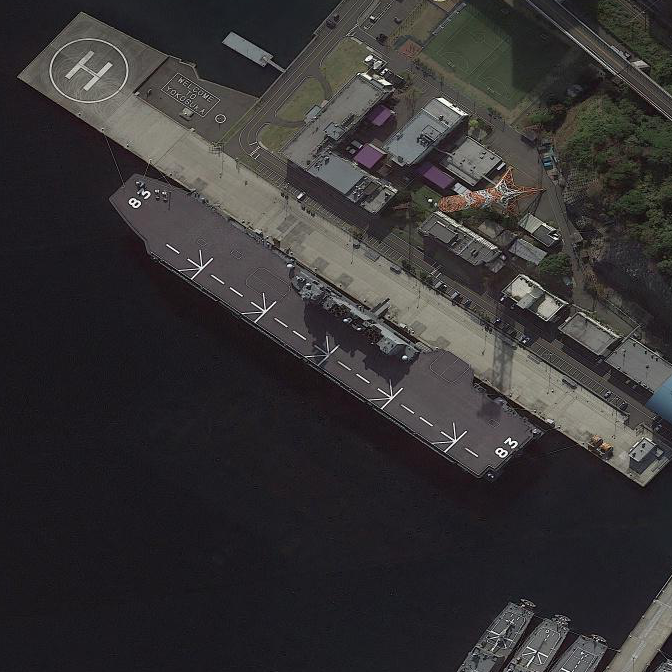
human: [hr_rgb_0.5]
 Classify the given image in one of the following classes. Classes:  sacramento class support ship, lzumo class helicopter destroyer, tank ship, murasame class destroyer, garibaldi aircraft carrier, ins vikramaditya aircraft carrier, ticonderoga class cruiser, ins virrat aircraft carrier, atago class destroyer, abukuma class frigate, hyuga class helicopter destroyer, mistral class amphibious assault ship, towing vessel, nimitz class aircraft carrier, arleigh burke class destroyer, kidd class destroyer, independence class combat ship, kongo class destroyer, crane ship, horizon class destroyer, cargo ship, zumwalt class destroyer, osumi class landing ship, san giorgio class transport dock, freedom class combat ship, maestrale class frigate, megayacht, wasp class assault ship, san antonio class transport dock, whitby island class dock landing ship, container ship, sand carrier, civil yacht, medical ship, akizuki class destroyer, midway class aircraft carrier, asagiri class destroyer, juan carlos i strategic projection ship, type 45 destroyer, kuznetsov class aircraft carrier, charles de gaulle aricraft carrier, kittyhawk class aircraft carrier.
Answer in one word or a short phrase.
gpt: Lzumo class helicopter destroyer